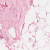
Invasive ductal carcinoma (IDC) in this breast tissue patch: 0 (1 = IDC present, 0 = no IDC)